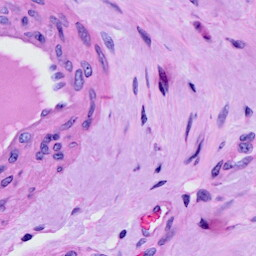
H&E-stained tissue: Cervix